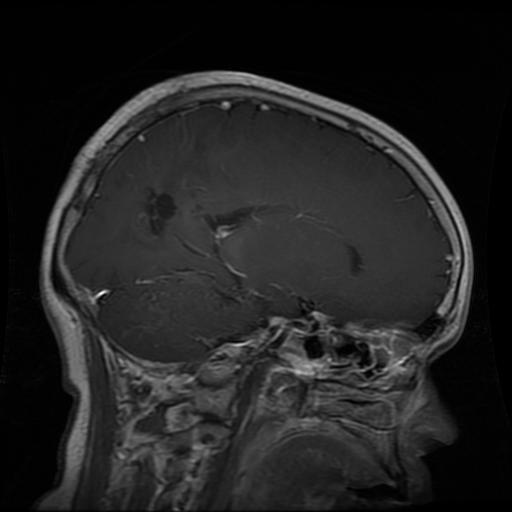
Label: glioma